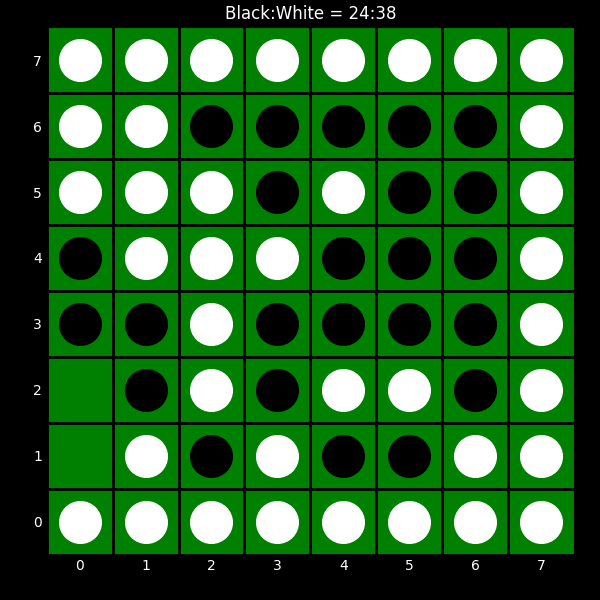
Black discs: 24
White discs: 38